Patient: sex M, age 76
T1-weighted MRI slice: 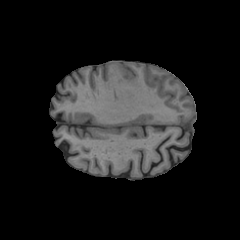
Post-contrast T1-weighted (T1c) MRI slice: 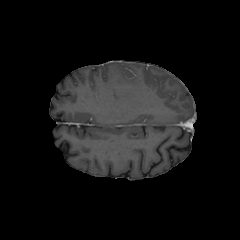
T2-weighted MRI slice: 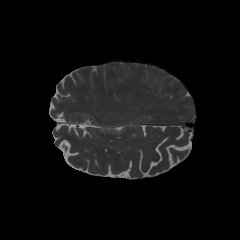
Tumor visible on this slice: no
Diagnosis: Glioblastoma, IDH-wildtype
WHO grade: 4